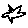
Label: star